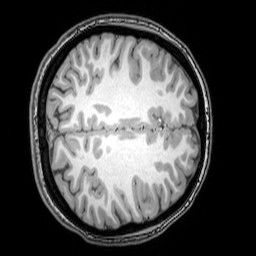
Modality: T1w
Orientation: axial
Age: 25
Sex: female
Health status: healthy
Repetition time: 0.081 s
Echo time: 0.037 s